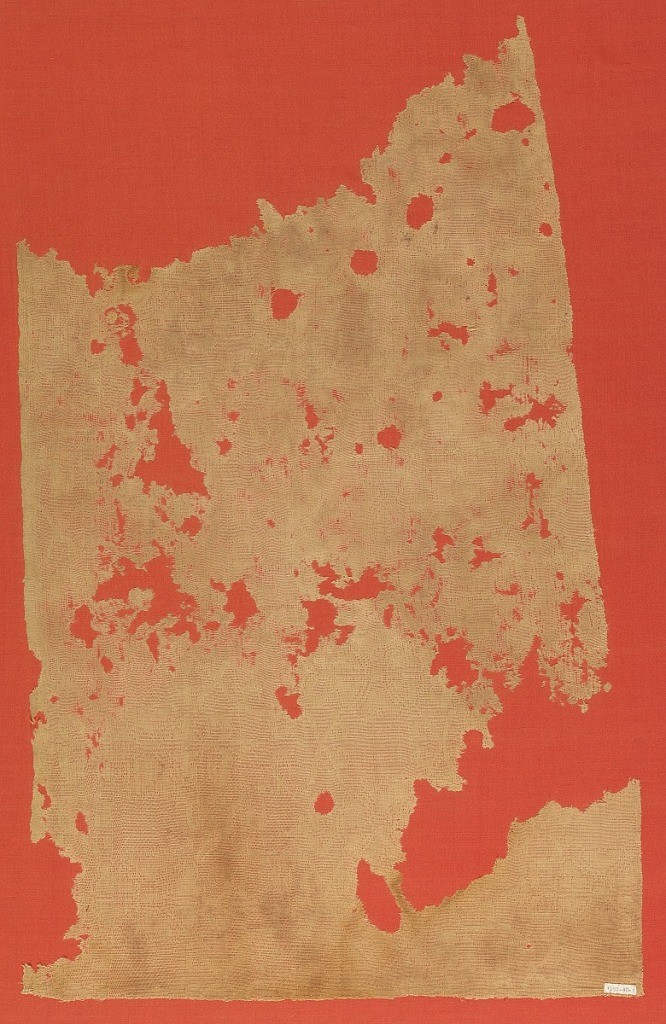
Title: Fragment
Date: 7th–10th century
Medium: silk Technique: gauze weave
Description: Irregularly shaped piece of natural coloured gauze weave silk. Very worn so that complete design cannot be deciphered. Appears to be a fret or triangle and a six-petalled flower. Two selvages.